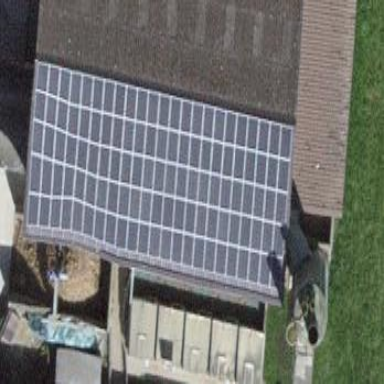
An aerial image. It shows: Solar power generator using photovoltaic method with solar photovoltaic panel types.